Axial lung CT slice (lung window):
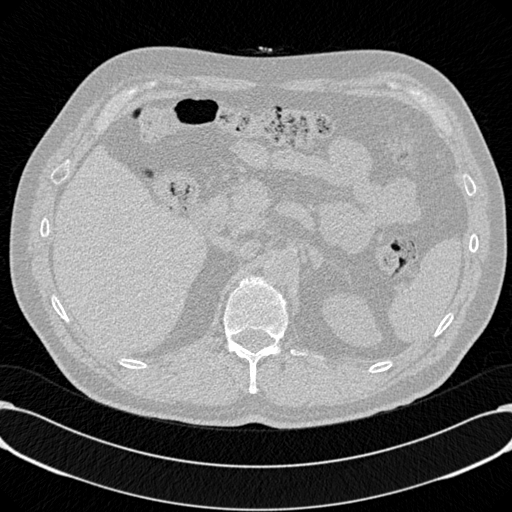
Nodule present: no